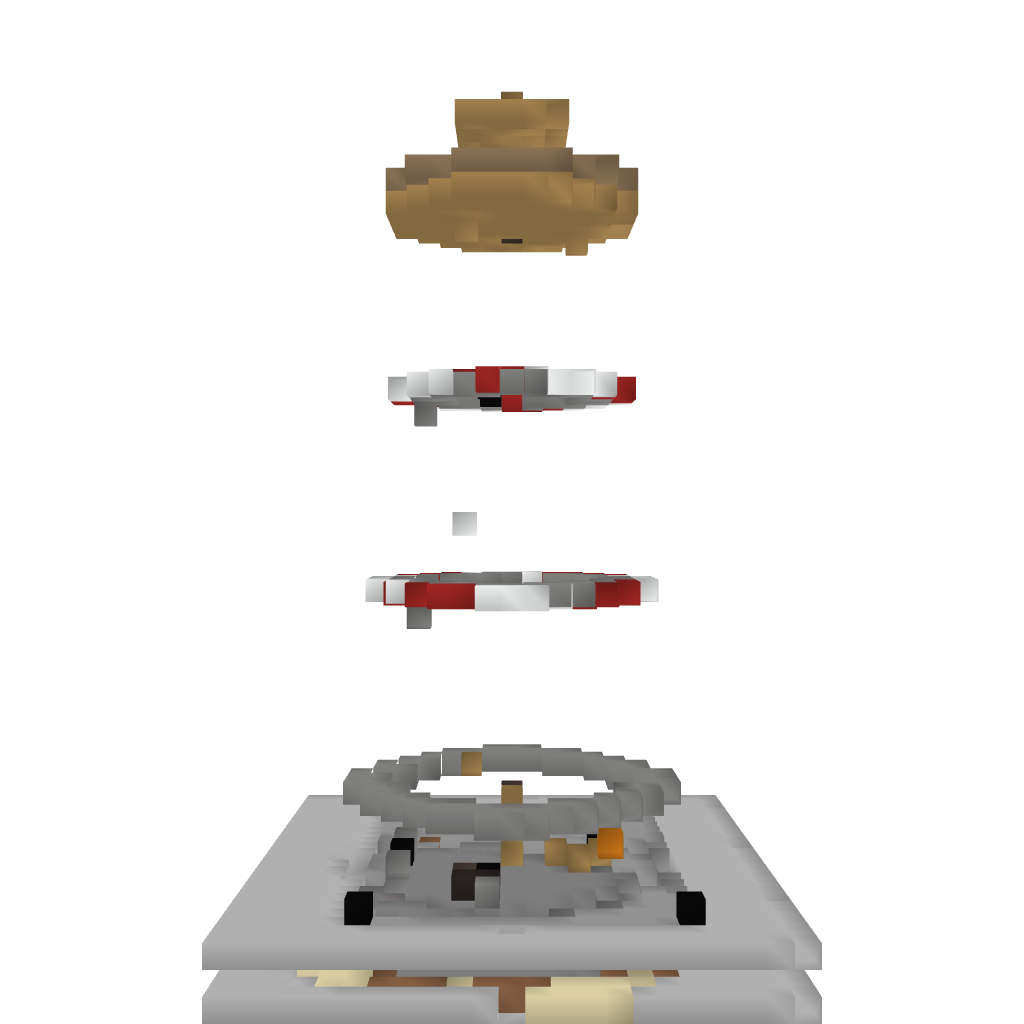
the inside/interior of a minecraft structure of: Small lighthouse